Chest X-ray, PA view. Patient: 40 years old, sex F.
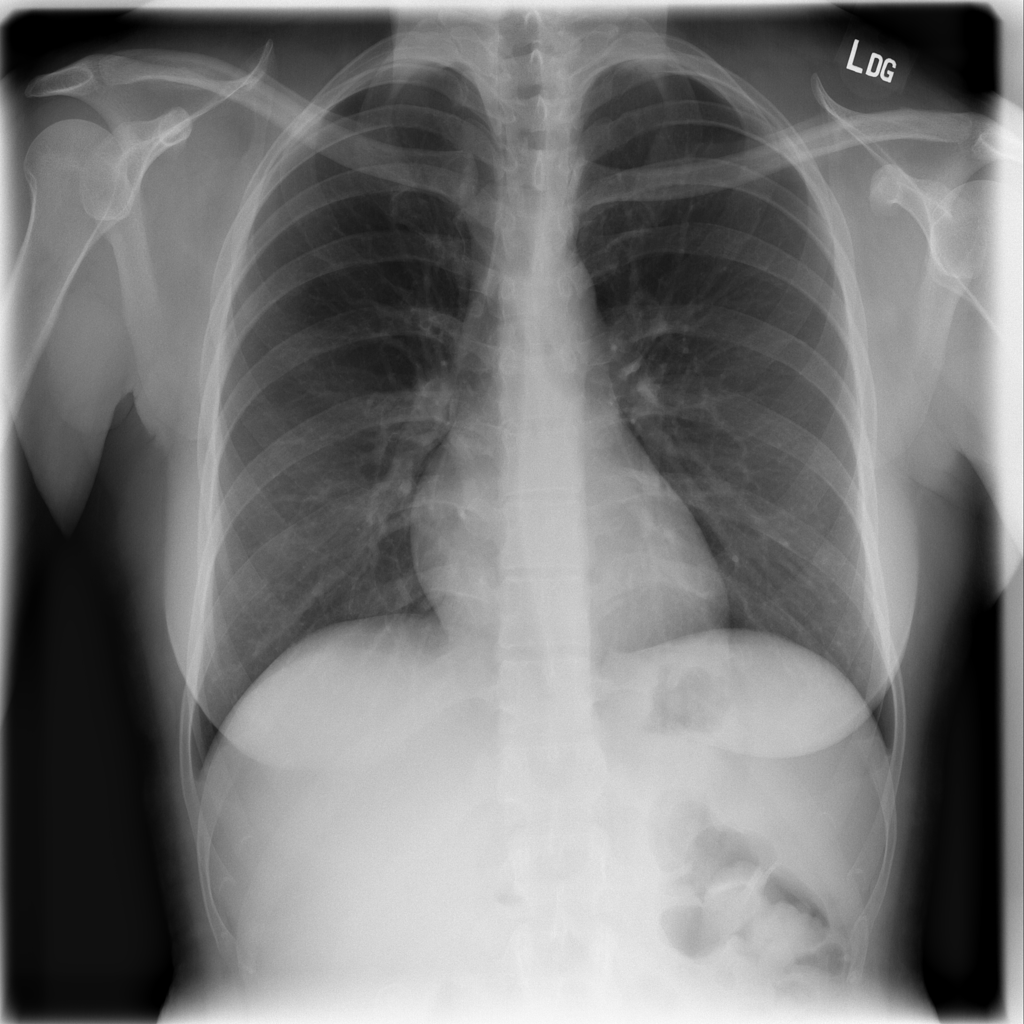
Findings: No Finding